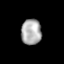
Tissue: lung
Cell type: T cells
Senescence score: 0.2043
Nuclear area (px): 508
Mean DAPI intensity: 172.74